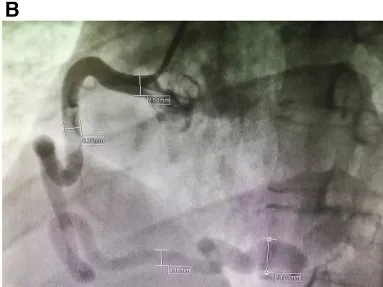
Right coronary artery to left ventricular fistula complicated with coronary artery dilation. The lumen diameter of the right coronary artery is 7.56 mm in the proximal part , 6.37 mm in the middle part.
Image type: radiology (x_ray)